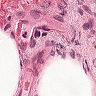
Metastatic tissue present: no